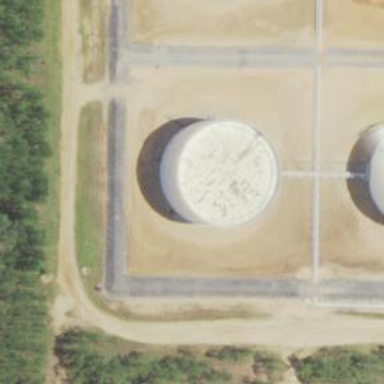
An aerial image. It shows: Storage tank which is man-made and housed in building.